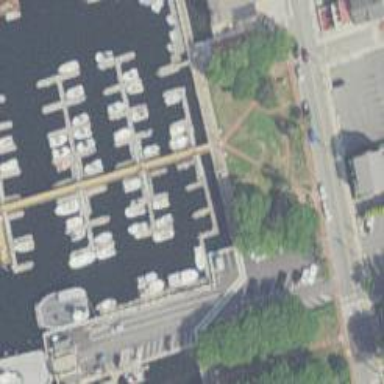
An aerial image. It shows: Man-made pier.